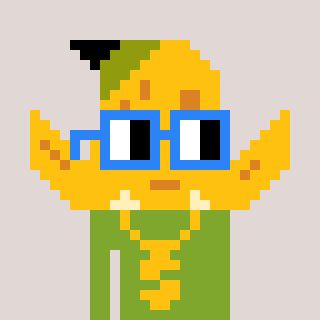
a pixel art character with square blue glasses, a banana-shaped head and a slimegreen-colored body on a warm background